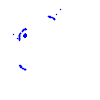
Particle: pion